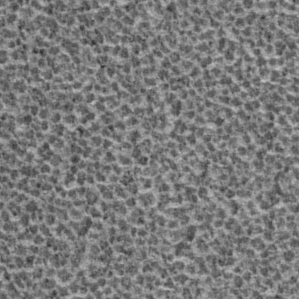
Label: frost